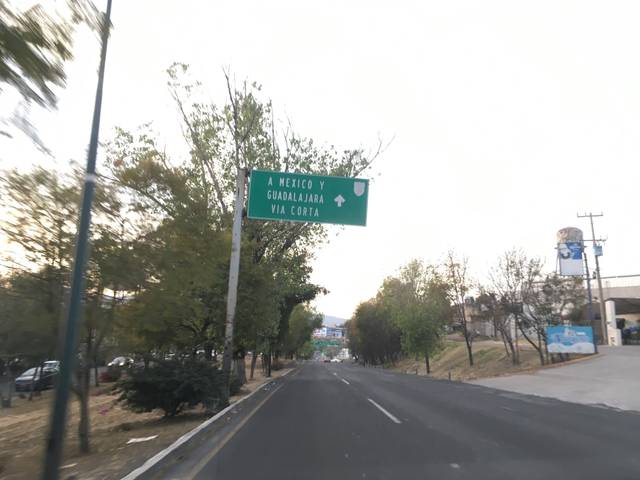
Region: Mexico
Coordinates: 19.716, -101.173